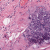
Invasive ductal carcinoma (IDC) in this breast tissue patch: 0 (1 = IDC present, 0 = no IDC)